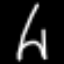
Label: The Eiffel Tower